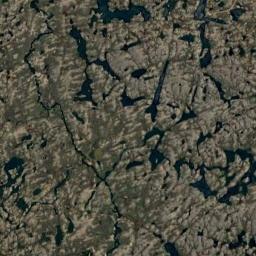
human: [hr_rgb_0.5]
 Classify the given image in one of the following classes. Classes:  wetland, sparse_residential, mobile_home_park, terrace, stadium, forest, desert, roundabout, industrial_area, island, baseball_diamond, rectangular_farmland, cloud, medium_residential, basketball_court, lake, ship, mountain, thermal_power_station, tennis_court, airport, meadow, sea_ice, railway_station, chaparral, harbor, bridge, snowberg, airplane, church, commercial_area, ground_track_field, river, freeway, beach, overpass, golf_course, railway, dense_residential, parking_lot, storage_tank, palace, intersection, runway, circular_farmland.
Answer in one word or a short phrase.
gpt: wetland